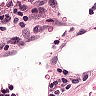
Metastatic tissue present: no